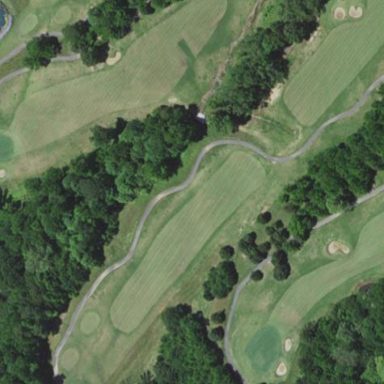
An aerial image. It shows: Area with grass used as rough in golf course.